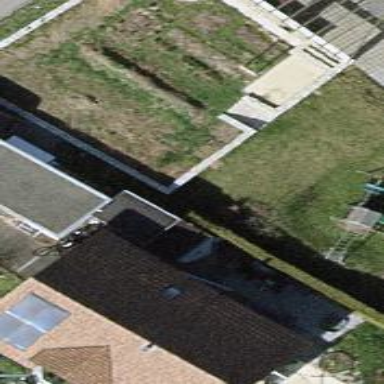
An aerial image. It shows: Garage building.